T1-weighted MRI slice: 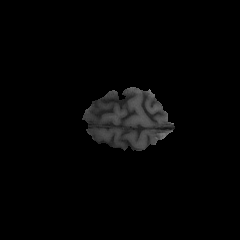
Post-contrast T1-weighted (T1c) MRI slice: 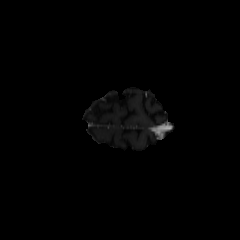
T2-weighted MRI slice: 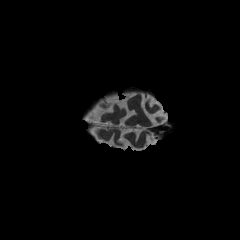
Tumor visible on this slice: no